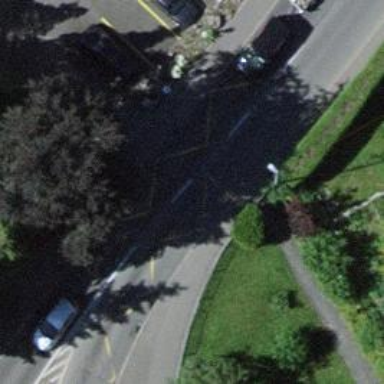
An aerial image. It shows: Bus stop equipped with public transport stop position.